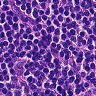
Metastatic tissue present: no